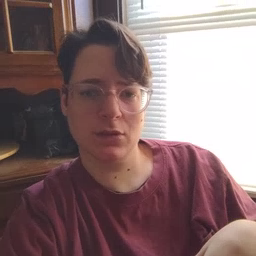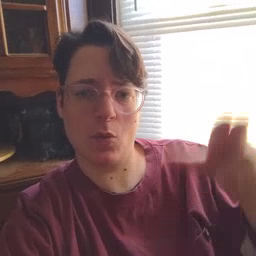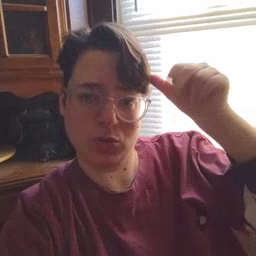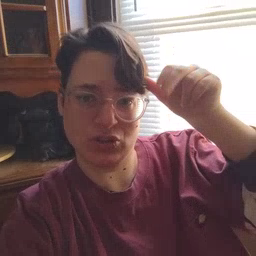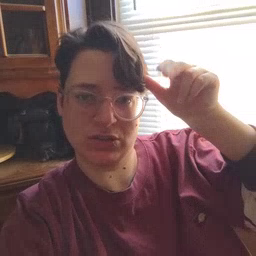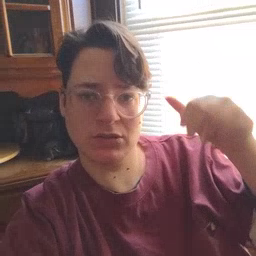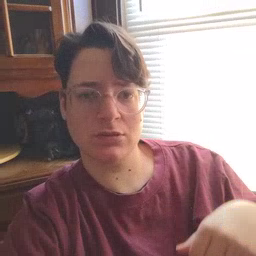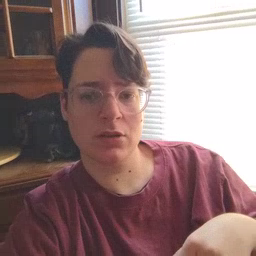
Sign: horse